Question: I'm using <URL> for creating ViewPager effect like twitter.
My storyBoard look like this :

So the problem if I try to push a view from one of the pager view (the red, yellow ... controller) it won't navigate because 'self.navigationController' is null ?
This is my navigation code :
'''
UIStoryboard *storyboard = [UIStoryboard storyboardWithName:@"Main"bundle:nil];
PostReaderViewController *postReaderView =
(PostReaderViewController *)
[storyboard instantiateViewControllerWithIdentifier:@"postReaderView"];
NSLog(@"%@", self.navigationController);
[self.navigationController pushViewController:postReaderView animated:YES];
'''
How to fix it ?
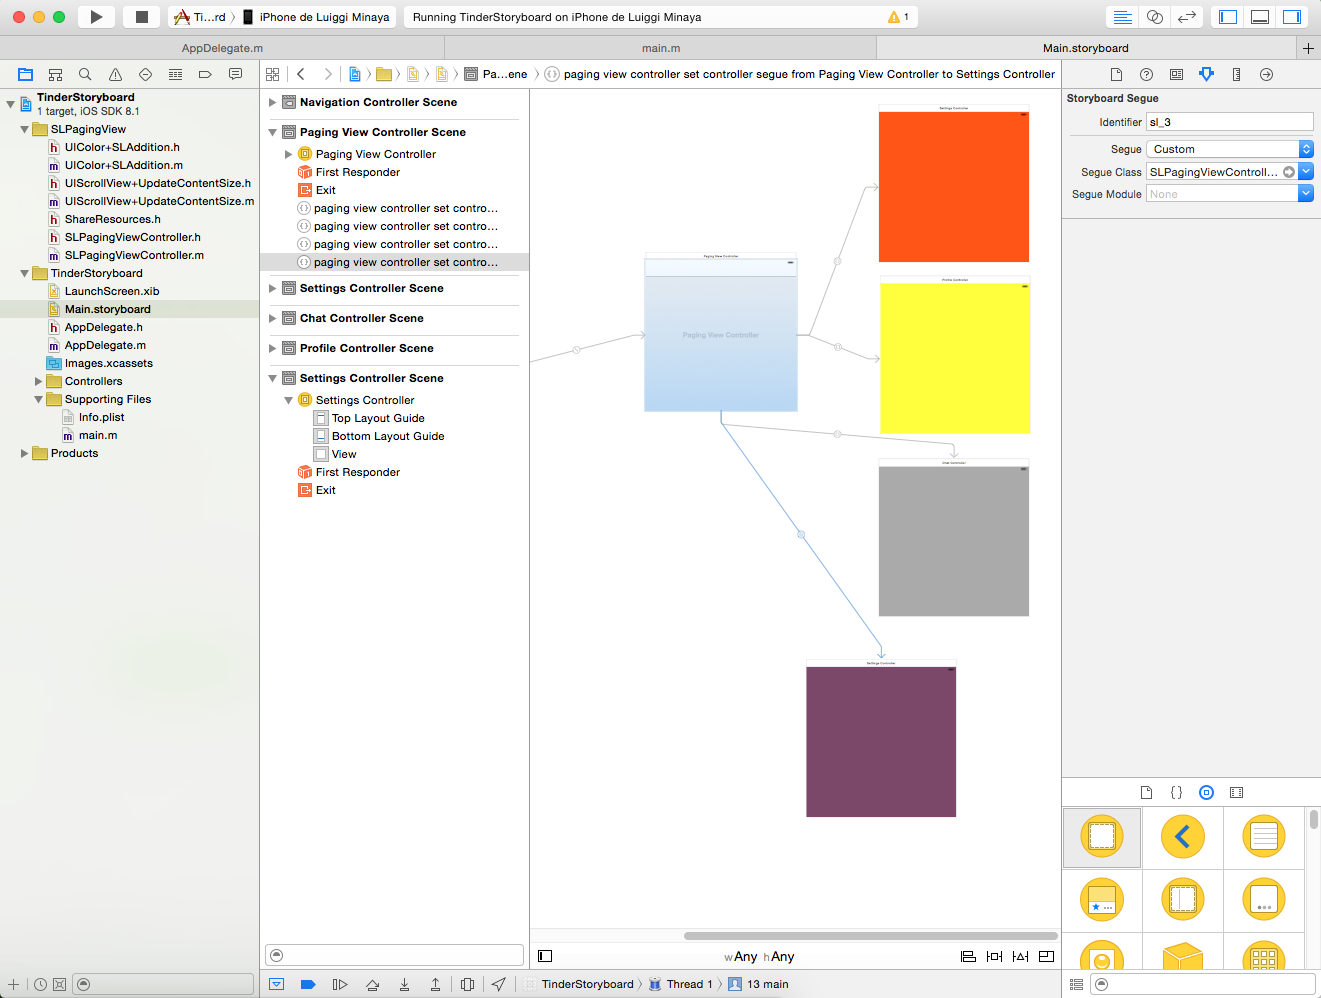
Answer: You need to insert 'UINavigationController' into your storyboard and then connect those colourful view controllers as their 'rootViewController'.
Hierarchy in the storyboard is like:
'''
The View Pager - UINavigationController -> red view controller
The View Pager - UINavigationController -> green view controller
...
'''
In short;
there must be (4, in this case) 'UINavigationController's between the view pager and those view controllers